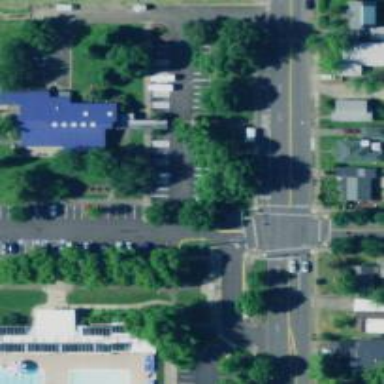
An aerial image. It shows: Solid stop line on the road.